Interaction volume radius: 10 \u00c5
Interaction volume height: 15 \u00c5
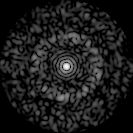
Disorder parameter: 0.8343